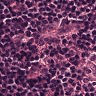
Metastatic tissue present: no